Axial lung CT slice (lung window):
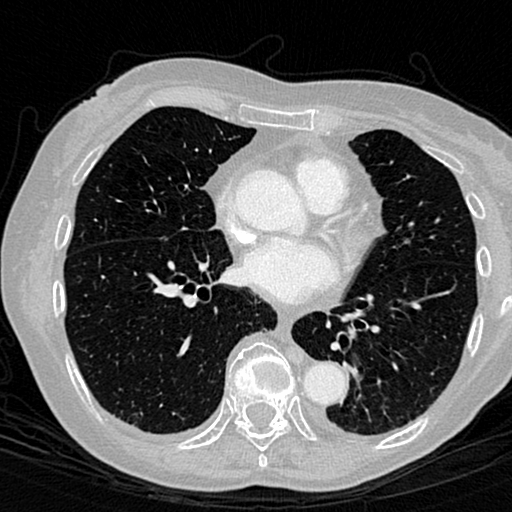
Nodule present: no